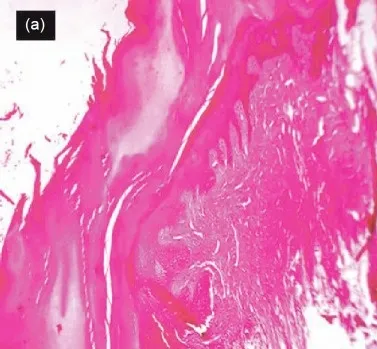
Hyperkeratosis, and ,focal parakeratosis, Hematoxylin & Eosin (H & E) stain 4x.
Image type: pathology (h&e)